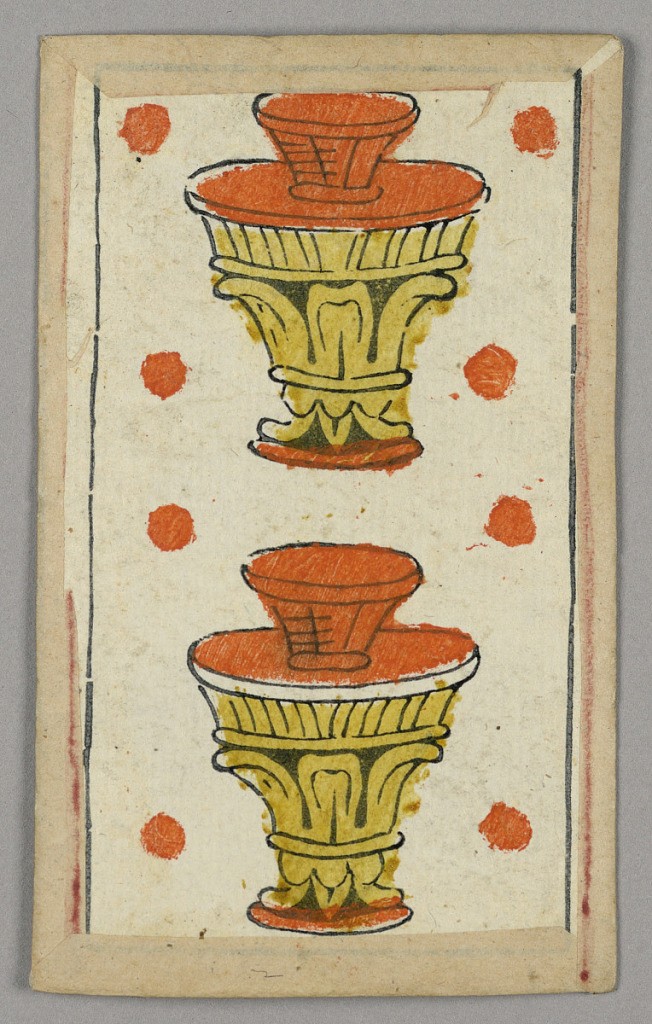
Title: Minchiate (Tarot) Playing Card
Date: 17th century
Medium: Stencil-colored woodblock print
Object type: Playing card
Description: Part of a set of Italian Minchiate playing cards.